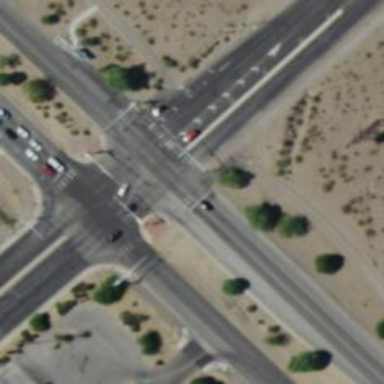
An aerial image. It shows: Solid stop line on the road.